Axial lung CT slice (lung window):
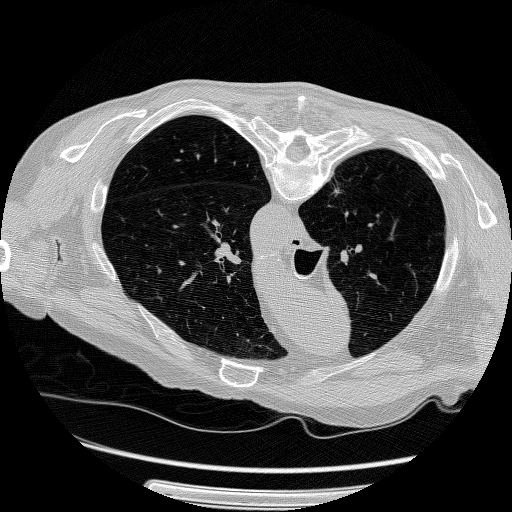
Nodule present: no